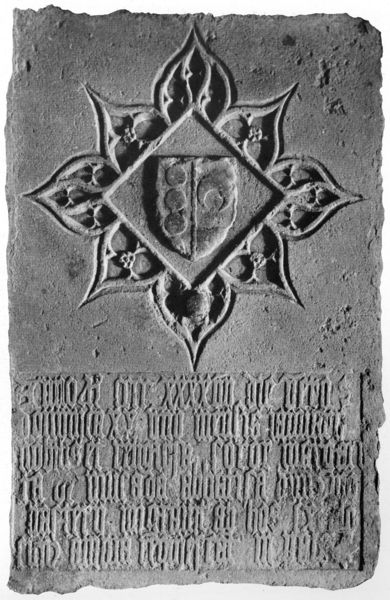
Titel: Grabmal der Äbtissin von Pedralbes, Margarida de Montcada
Standort: Barcelona, Santa Maria de la Mar, Kreuzgang (EU - E)
Schlagwörter: blätter, blume, marmor, blüte, rose, stein, adel, relief, schrift, spitz, inschrift, ziffern, deutsch, platte, foto, fotografie, blütenblätter, mond, eckig, stern, denkmal, halbmond, text, buchstaben, kreise, gravur, photo, wappen, raute, zacken, zahl, mittelalter, viereckig, zeilen, fraktur, quadrat, römisch, grabmal, gedenkstein, latein, römische zahlen, grabstein, jahreszahlen, grabplatte, heraldik, blum, graviert, verwittert, herzförmig, frakturschrift, frühmittelalter, deutsc, dreigeteilt, 800, kipferl, elstein, früumittelalter, happen